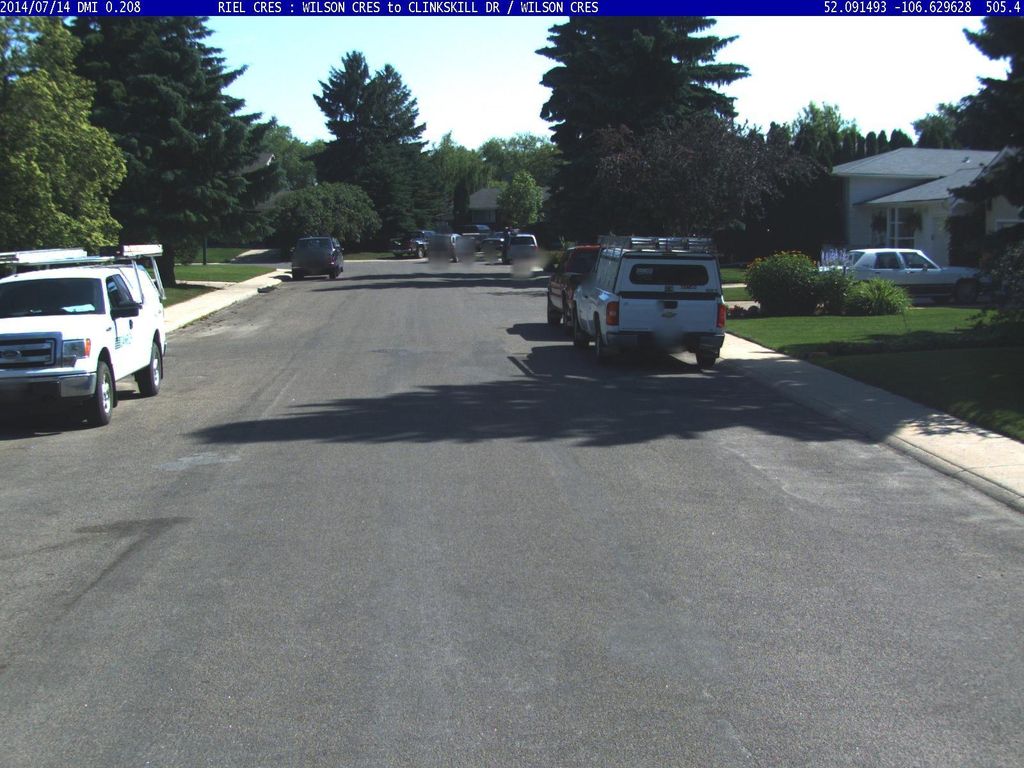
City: saskatoon